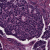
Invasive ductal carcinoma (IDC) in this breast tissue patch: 1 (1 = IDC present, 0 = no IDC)